Aerial crown-view tile of a tropical tree (Barro Colorado Island, Panama), acquired 20250915:
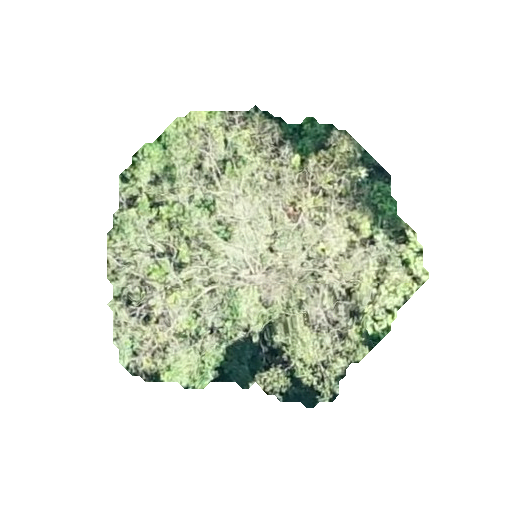
Species: Guapira myrtiflora
GBIF accepted scientific name: Guapira myrtiflora
Crown area: 103.086 m²